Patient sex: M
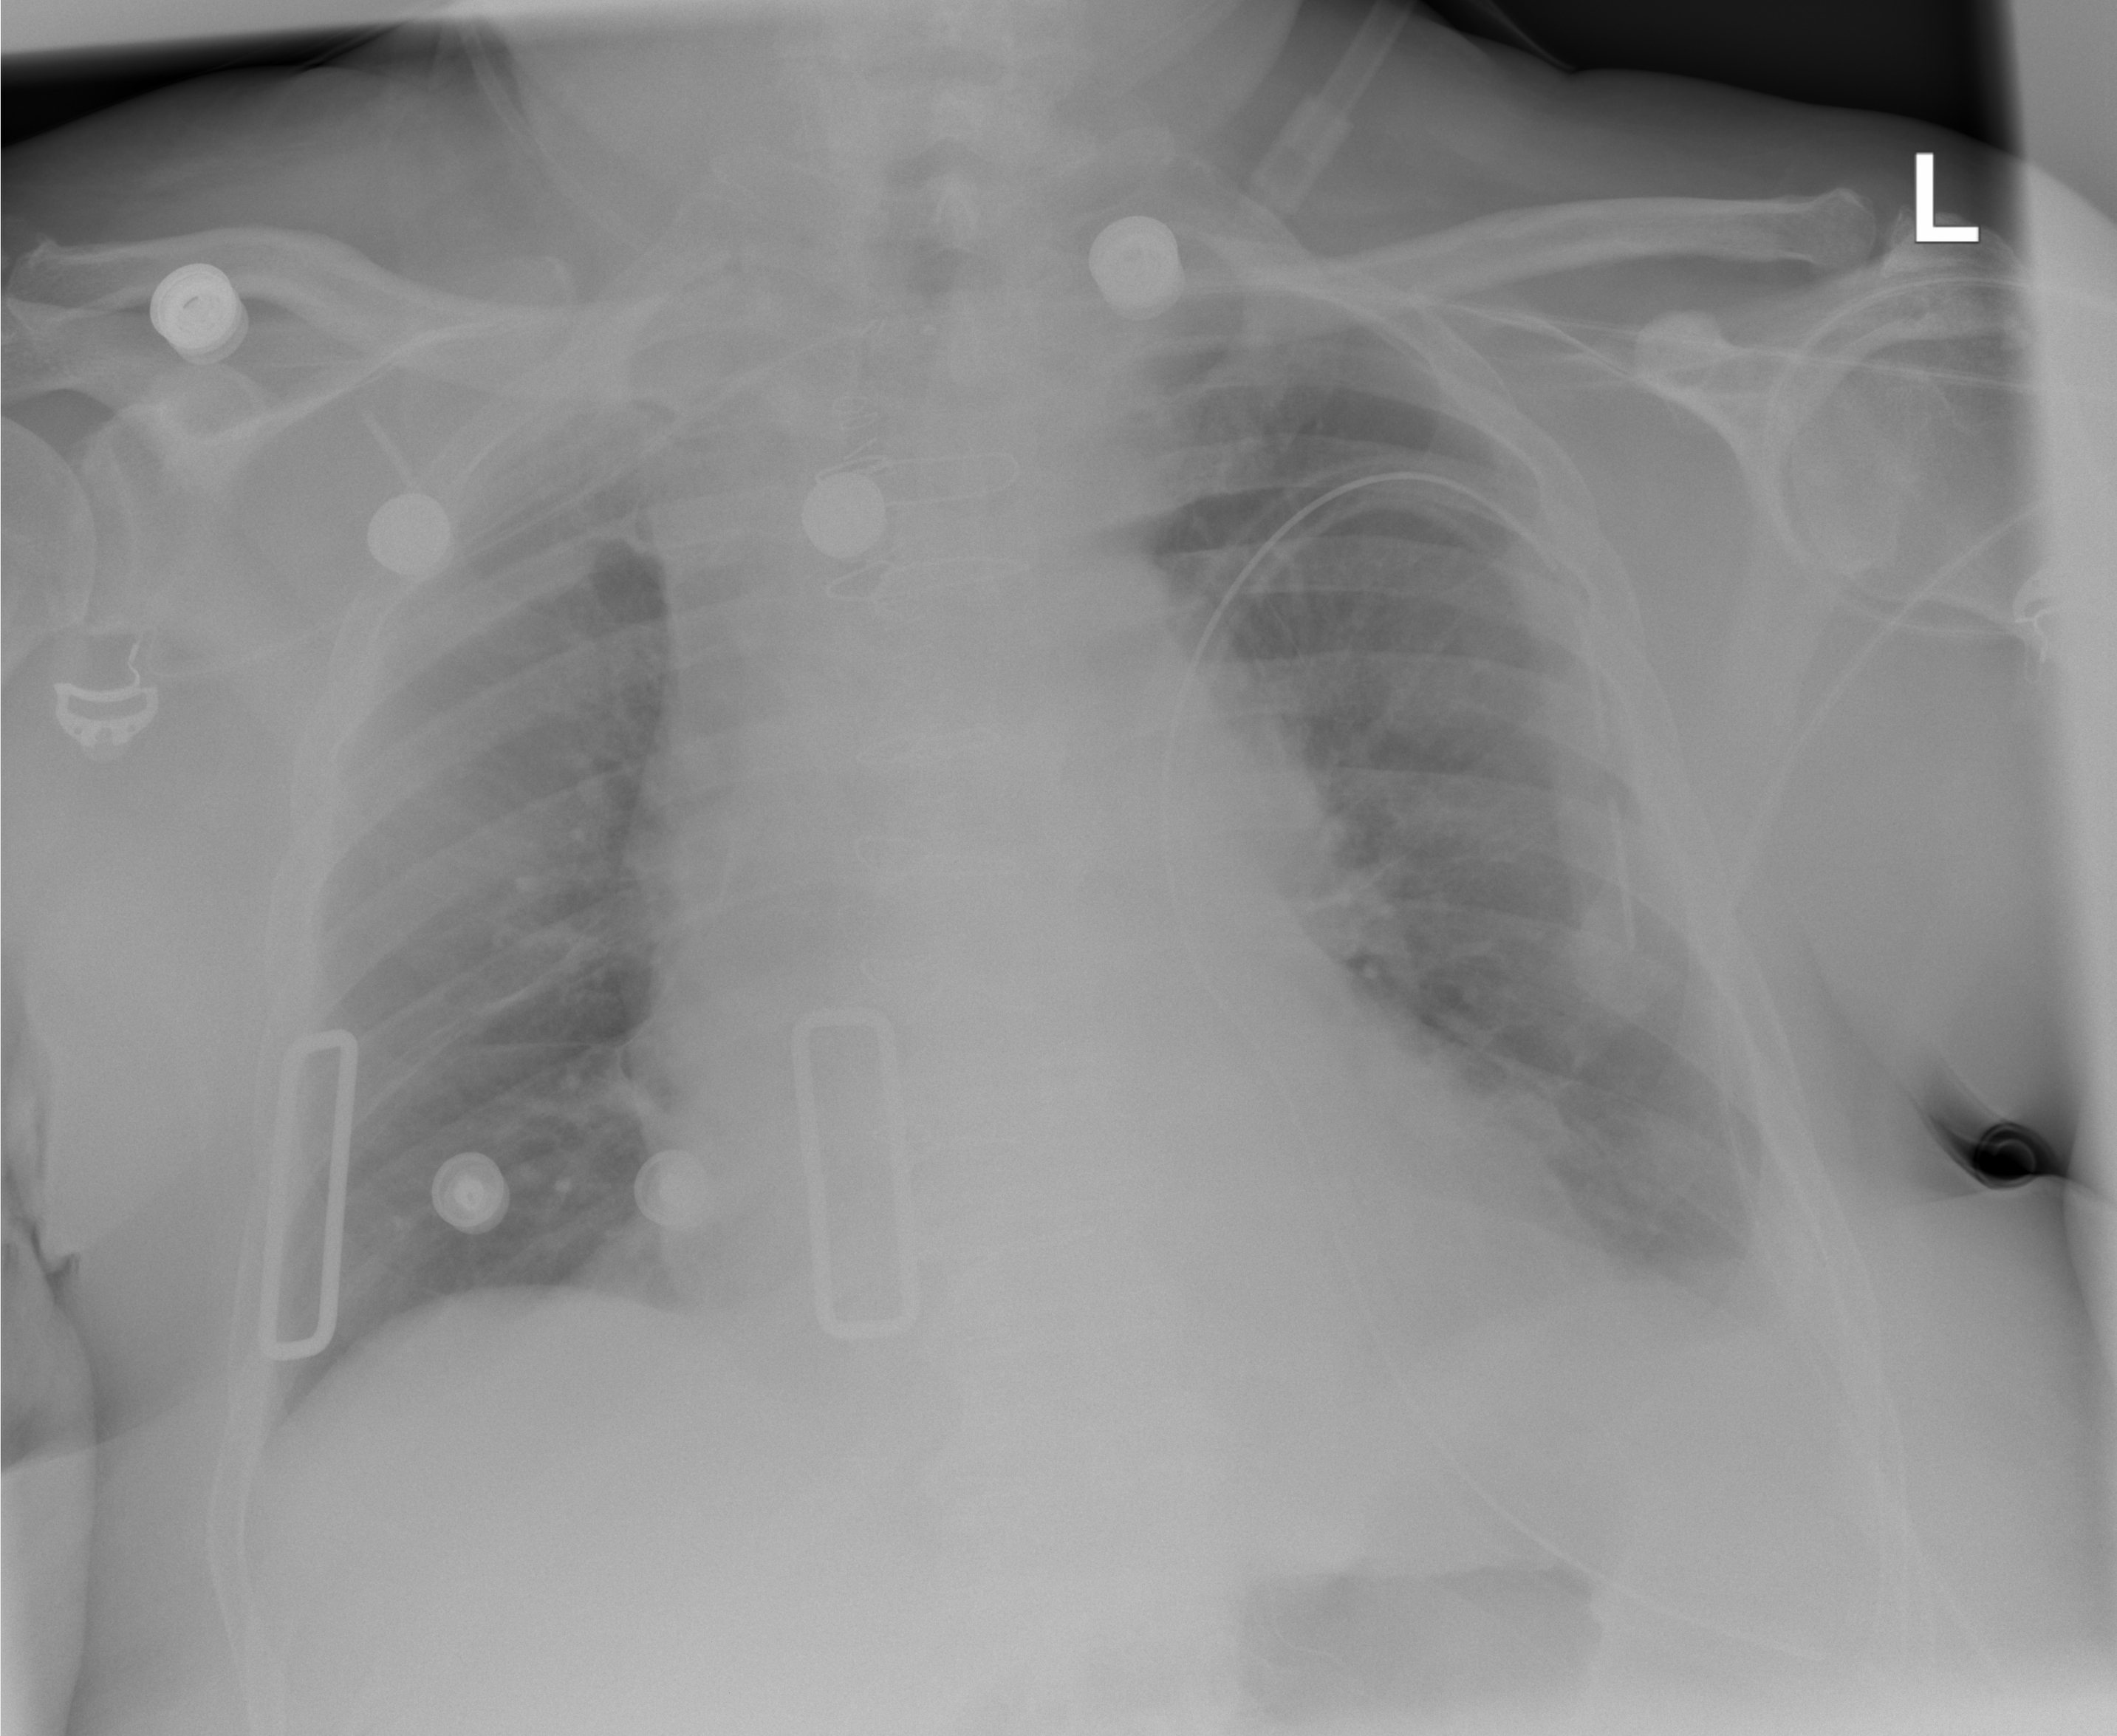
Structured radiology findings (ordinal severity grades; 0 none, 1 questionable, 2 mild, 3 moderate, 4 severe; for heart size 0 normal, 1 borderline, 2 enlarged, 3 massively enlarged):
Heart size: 2
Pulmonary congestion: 0
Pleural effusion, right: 0
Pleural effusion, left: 2
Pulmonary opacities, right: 0
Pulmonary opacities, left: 0
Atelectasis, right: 0
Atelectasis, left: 2